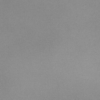
Label: dusty